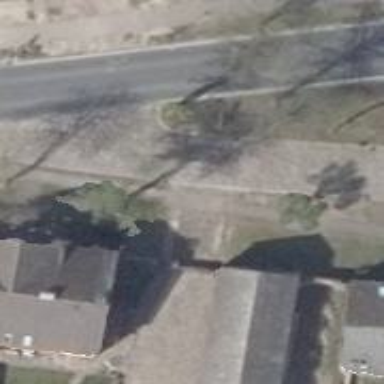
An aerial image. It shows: Residential road.